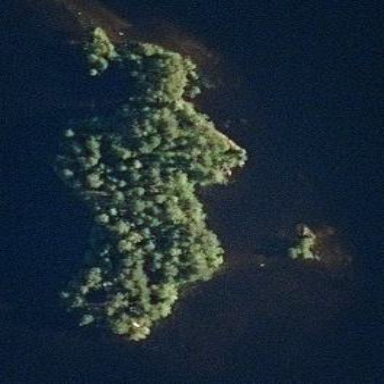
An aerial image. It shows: Image showing island.